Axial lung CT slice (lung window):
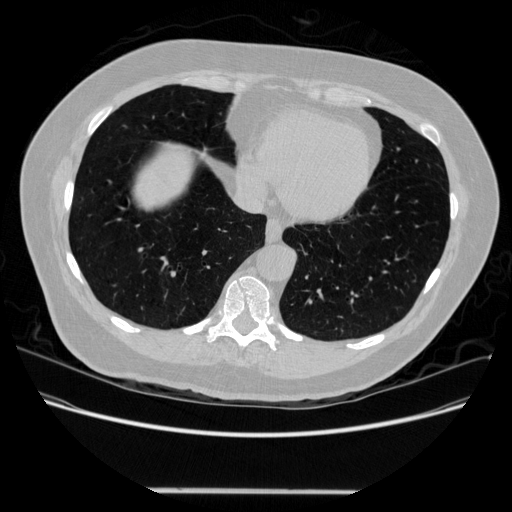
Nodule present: no